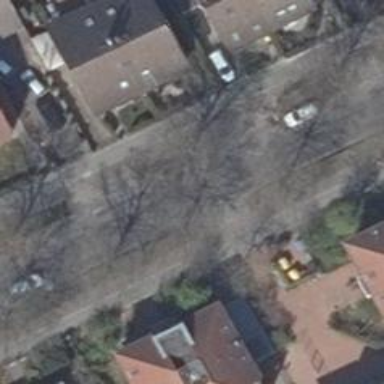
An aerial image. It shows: Deciduous tree with broadleaved leaves.